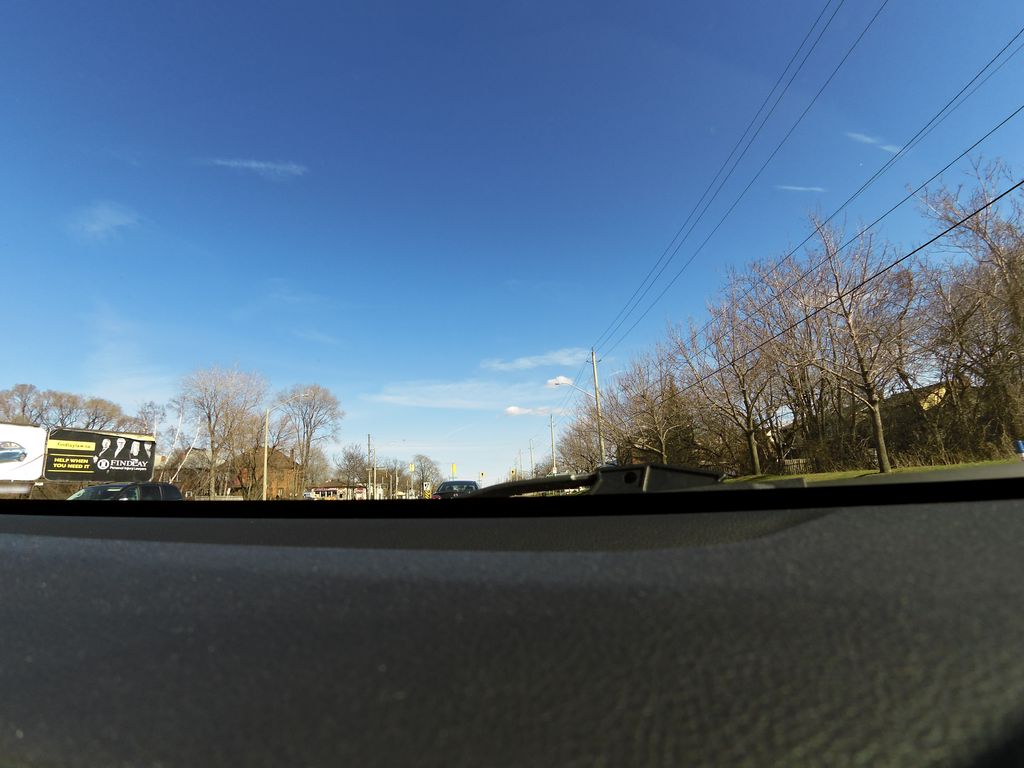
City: hamilton